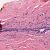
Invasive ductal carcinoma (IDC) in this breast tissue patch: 0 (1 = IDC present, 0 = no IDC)